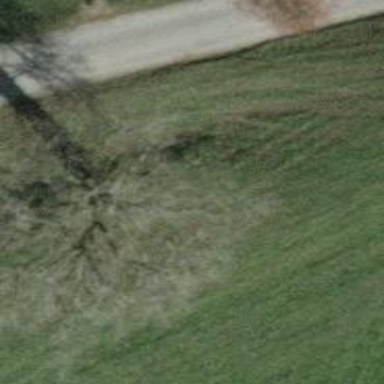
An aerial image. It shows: Single tag "natural: tree."